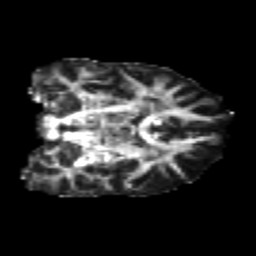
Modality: FA
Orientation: coronal
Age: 22
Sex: female
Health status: healthy
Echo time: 0.074 s